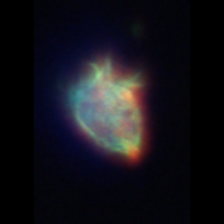
Taxon: Ciliates
Group: Other